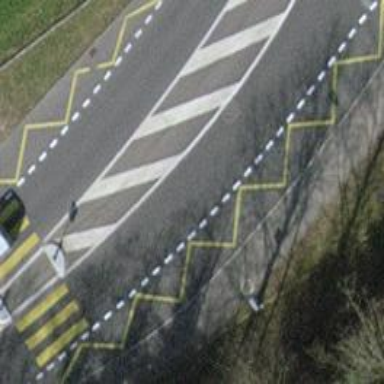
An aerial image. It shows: Asphalt road with primary classification. There is cycle track on the right side.